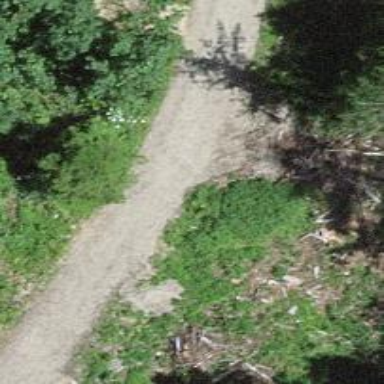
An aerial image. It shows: Unpaved track road.